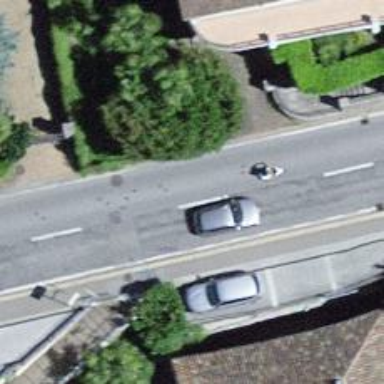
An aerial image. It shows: Set of steps on the road.